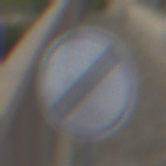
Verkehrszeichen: EndeSaemtlicherBegrenzungen
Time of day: MorningAfternoon
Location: Outdoor (Suburban)
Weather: PartlyCloudy
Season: NotSpecified
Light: Natural